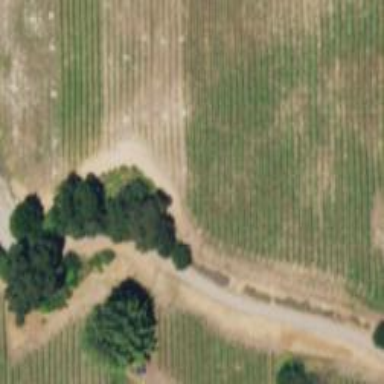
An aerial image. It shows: Vineyard growing grapes.